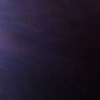
Label: space